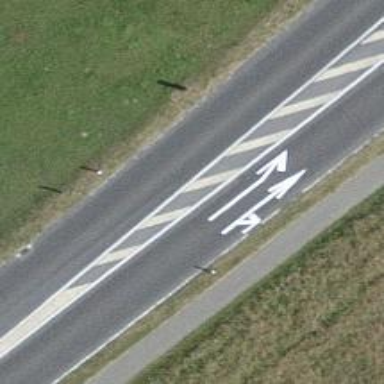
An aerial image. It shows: Primary highway.